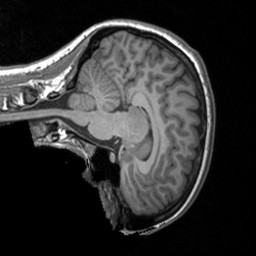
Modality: T1w
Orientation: sagittal
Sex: male
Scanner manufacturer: siemens
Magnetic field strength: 3 T
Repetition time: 1.9 s
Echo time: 0.00226 s